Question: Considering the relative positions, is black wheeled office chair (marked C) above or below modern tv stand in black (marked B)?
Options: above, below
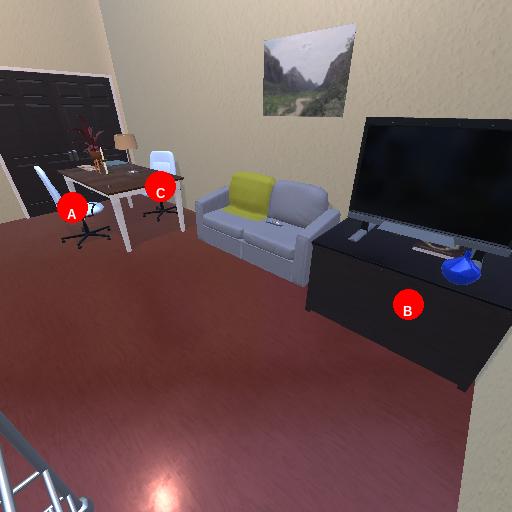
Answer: above